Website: macys
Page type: cross-sells
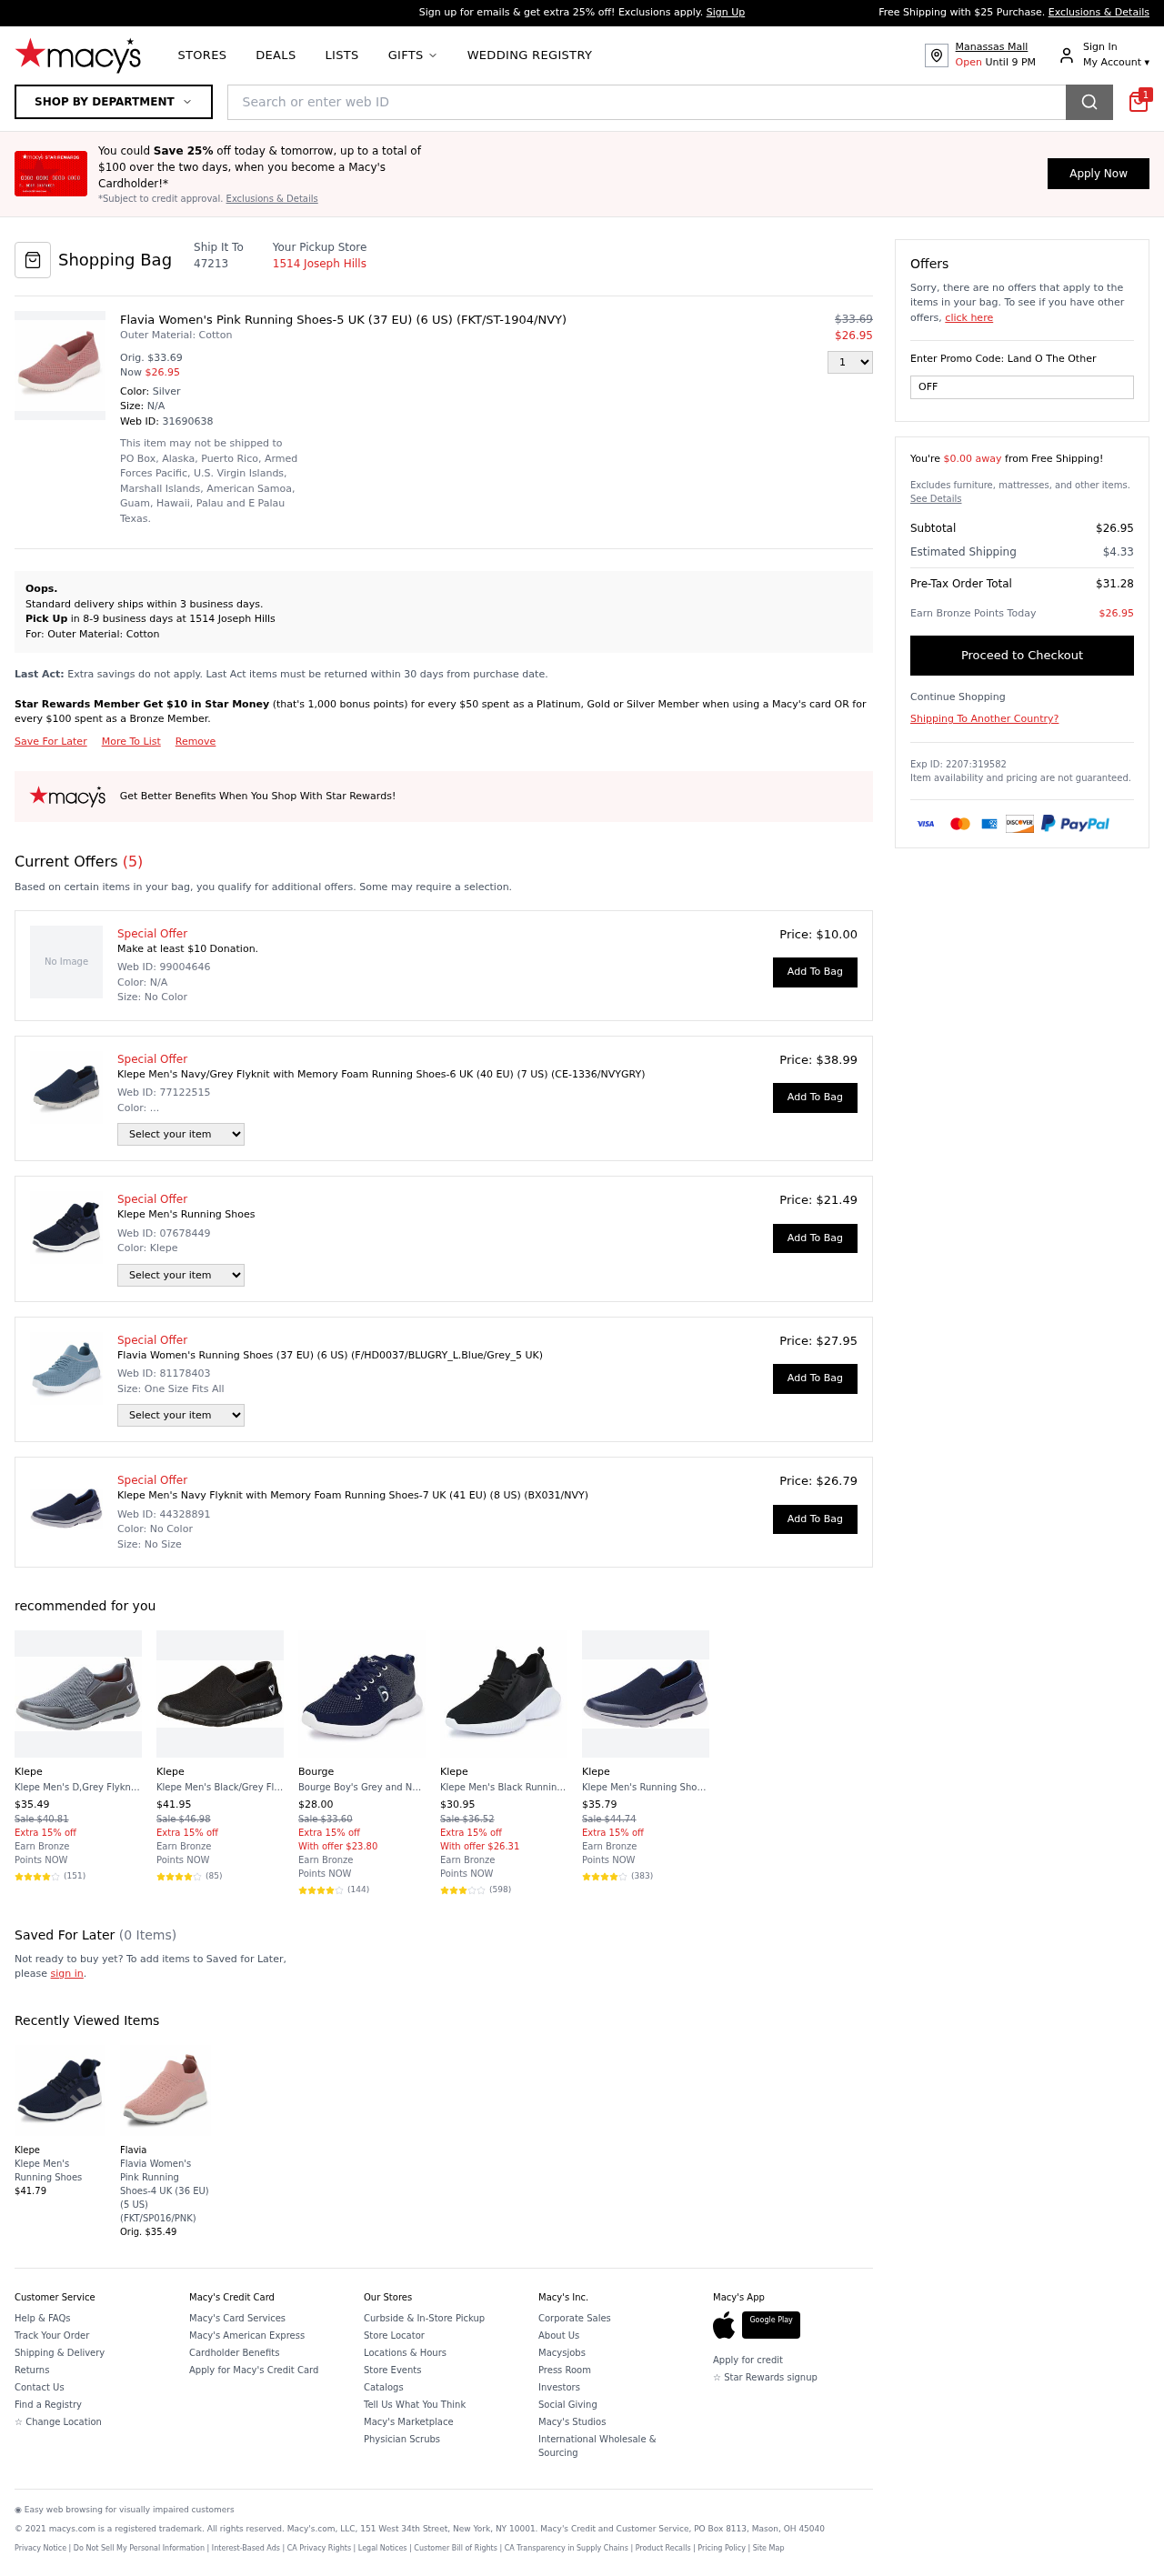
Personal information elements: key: PII_LOCATION1_STREET
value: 1514 Joseph Hills
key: PII_POSTCODE
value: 47213
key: PII_PROMO_CODE
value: OFF90
Product elements: key: PRODUCT10_BRAND
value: Klepe
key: PRODUCT10_NAME
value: Klepe Men's Running Shoes-9 UK (43 EU) (10 US) (BX031/NVY)
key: PRODUCT10_NUM_RATINGS
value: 383
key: PRODUCT10_PRICE
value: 35.79
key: PRODUCT10_RATING
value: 4.1
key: PRODUCT11_BRAND
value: Klepe
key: PRODUCT11_NAME
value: Klepe Men's Running Shoes
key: PRODUCT11_PRICE
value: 41.79
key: PRODUCT12_BRAND
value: Flavia
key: PRODUCT12_NAME
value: Flavia Women's Pink Running Shoes-4 UK (36 EU) (5 US) (FKT/SP016/PNK)
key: PRODUCT12_PRICE
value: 35.49
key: PRODUCT1_DESC
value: Outer Material: Cotton
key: PRODUCT1_NAME
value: Flavia Women's Pink Running Shoes-5 UK (37 EU) (6 US) (FKT/ST-1904/NVY)
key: PRODUCT1_PRICE
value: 26.95
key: PRODUCT1_QUANTITY
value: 1
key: PRODUCT2_NAME
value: Klepe Men's Navy/Grey Flyknit with Memory Foam Running Shoes-6 UK (40 EU) (7 US) (CE-1336/NVYGRY)
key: PRODUCT2_PRICE
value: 38.99
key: PRODUCT3_NAME
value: Klepe Men's Running Shoes
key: PRODUCT3_PRICE
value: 21.49
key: PRODUCT4_NAME
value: Flavia Women's Running Shoes (37 EU) (6 US) (F/HD0037/BLUGRY_L.Blue/Grey_5 UK)
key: PRODUCT4_PRICE
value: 27.95
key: PRODUCT5_NAME
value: Klepe Men's Navy Flyknit with Memory Foam Running Shoes-7 UK (41 EU) (8 US) (BX031/NVY)
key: PRODUCT5_PRICE
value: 26.79
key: PRODUCT6_BRAND
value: Klepe
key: PRODUCT6_NAME
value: Klepe Men's D,Grey Flyknit with Memory Foam Running Shoes-9 UK (43 EU) (10 US) (AD3989B/GRY)
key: PRODUCT6_NUM_RATINGS
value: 151
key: PRODUCT6_PRICE
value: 35.49
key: PRODUCT6_RATING
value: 4.2
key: PRODUCT7_BRAND
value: Klepe
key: PRODUCT7_NAME
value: Klepe Men's Black/Grey Flyknit with Memory Foam Running Shoes-7 UK (41 EU) (8 US) (CE-1336/BLKGRY)
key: PRODUCT7_NUM_RATINGS
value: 85
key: PRODUCT7_PRICE
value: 41.95
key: PRODUCT7_RATING
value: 4.7
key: PRODUCT8_BRAND
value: Bourge
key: PRODUCT8_NAME
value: Bourge Boy's Grey and Navy Running Shoes-12 UK (33 EU) (13 Kids US) (Orange-02)
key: PRODUCT8_NUM_RATINGS
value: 144
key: PRODUCT8_PRICE
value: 28
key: PRODUCT8_RATING
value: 4
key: PRODUCT9_BRAND
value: Klepe
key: PRODUCT9_NAME
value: Klepe Men's Black Running Shoes-9 UK (43 EU) (10 US) (KP93/BLK)
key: PRODUCT9_NUM_RATINGS
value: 598
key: PRODUCT9_PRICE
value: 30.95
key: PRODUCT9_RATING
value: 3.9
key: PRODUCT1_ORIGINAL_PRICE
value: $33.69
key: PRODUCT6_ORIGINAL_PRICE
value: Sale $40.81
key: PRODUCT7_ORIGINAL_PRICE
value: Sale $46.98
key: PRODUCT8_ORIGINAL_PRICE
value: Sale $33.60
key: PRODUCT9_ORIGINAL_PRICE
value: Sale $36.52
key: PRODUCT10_ORIGINAL_PRICE
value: Sale $44.74
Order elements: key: ORDER_ID
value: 31690638
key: ORDER_NUM_OFFERS
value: (5)
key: ORDER_FREE_SHIPPING_THRESHOLD
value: $0.00 away
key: ORDER_SUBTOTAL
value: $26.95
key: ORDER_SHIPPING_COST
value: $4.33
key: ORDER_TOTAL
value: $31.28
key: ORDER_POINTS_EARNED
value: $26.95
Search elements: key: HEADER_SEARCH
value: Search or enter web ID
Other elements: key: SAVED_NUM_ITEMS
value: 0